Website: crate-barrel
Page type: billing-address
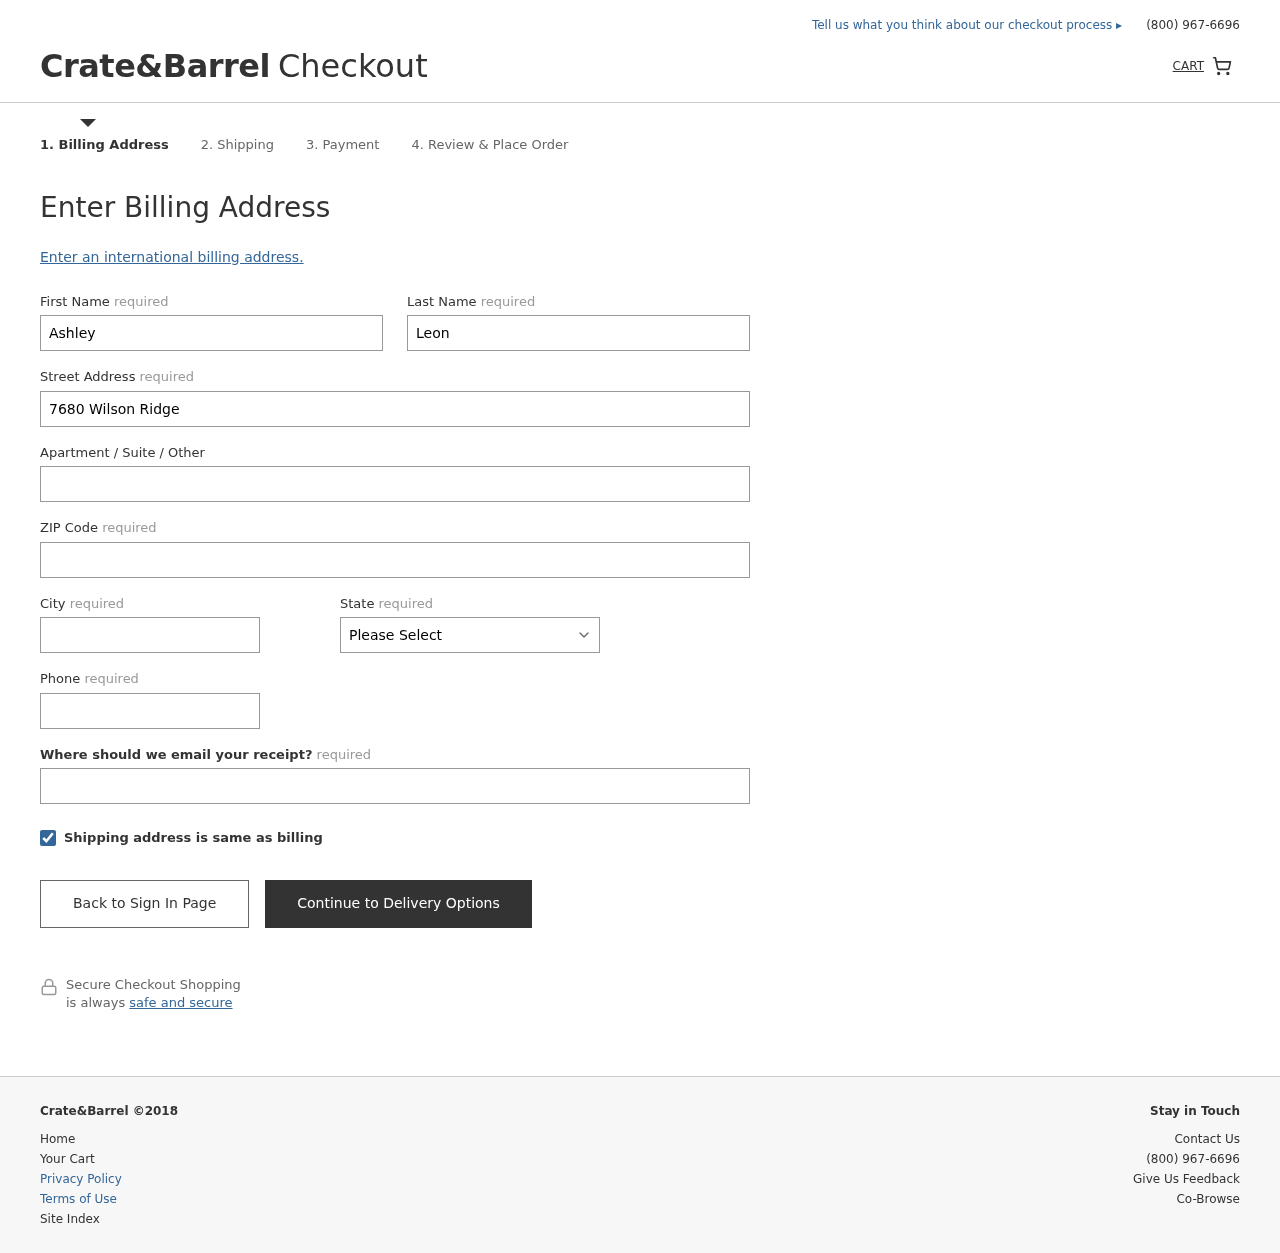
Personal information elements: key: PII_STATE
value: Florida
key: PII_FIRSTNAME
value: Ashley
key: PII_LASTNAME
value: Leon
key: PII_STREET
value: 7680 Wilson Ridge
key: PII_POSTCODE
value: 87585
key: PII_CITY
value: Peterton
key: PII_PHONE
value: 6274728342
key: PII_EMAIL
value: ashleyleon@gmail.com